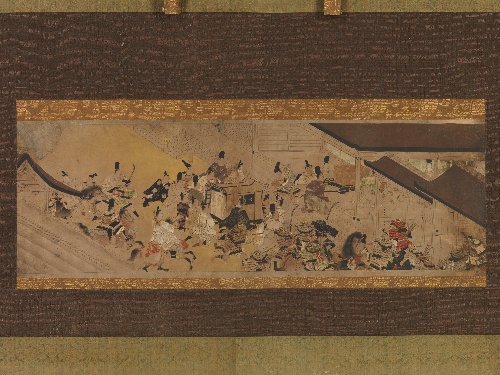
Title: 「六波羅行幸」　平治物語絵巻　断簡|Scene from “Imperial Visit to Rokuhara,” from The Tale of the Heiji Rebellion (Heiji monogatari)
Date: 18th century
Object type: Hanging scroll
Classification: Paintings
Medium: Handscroll segment mounted as a hanging scroll; ink and color on paper
Culture: Japan
Period: Edo period (1615–1868)
Dimensions: 11 3/4 x 35 1/4 in. (29.8 x 89.6 cm)
Department: Asian Art
Credit line: H. O. Havemeyer Collection, Bequest of Mrs. H. O. Havemeyer, 1929
Accession year: 1929
Repository: Metropolitan Museum of Art, New York, NY
Tags: Soldiers|Men|Horses